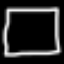
Label: square